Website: crate-barrel
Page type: delivery-shipping
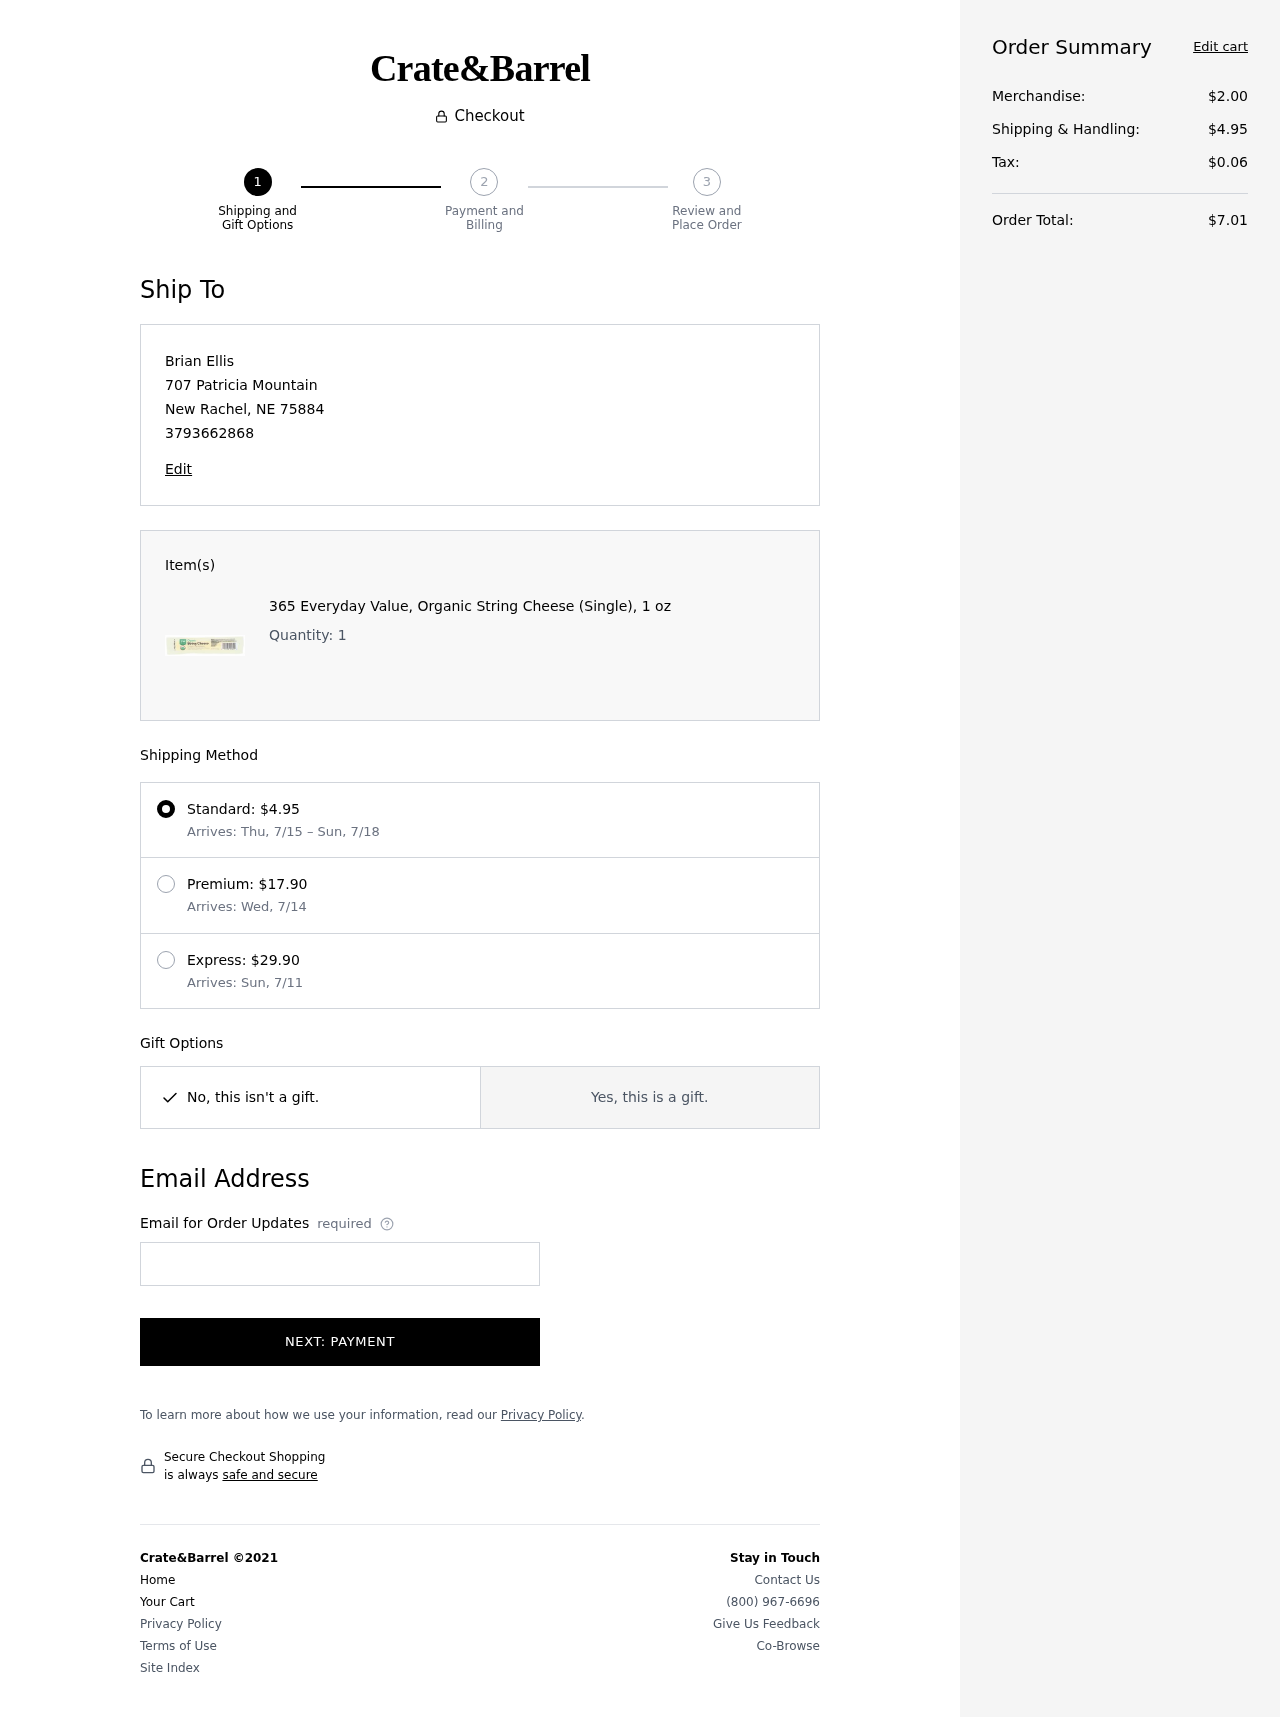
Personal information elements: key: PII_CITY
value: New Rachel
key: PII_EMAIL
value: brianellis@yahoo.com
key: PII_FULLNAME
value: Brian Ellis
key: PII_PHONE
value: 3793662868
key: PII_POSTCODE
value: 75884
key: PII_STATE_ABBR
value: NE
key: PII_STREET
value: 707 Patricia Mountain
Product elements: key: PRODUCT1_NAME
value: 365 Everyday Value, Organic String Cheese (Single), 1 oz
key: PRODUCT1_QUANTITY
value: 1
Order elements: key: ORDER_SHIPPING_COST
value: $4.95
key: ORDER_SHIPPING_DATE
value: Thu, 7/15
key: ORDER_DELIVERY_DATE
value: Sun, 7/18
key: ORDER_SHIPPING_COST2
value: $17.90
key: ORDER_DELIVERY_DATE2
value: Arrives: Wed, 7/14
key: ORDER_SHIPPING_COST3
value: $29.90
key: ORDER_DELIVERY_DATE3
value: Arrives: Sun, 7/11
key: ORDER_SUBTOTAL
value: $2.00
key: ORDER_TAX
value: $0.06
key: ORDER_TOTAL
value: $7.01